高一 · 计数
阅读下列甲、乙两个程序:

甲:

$i=1$

$S=0$

WHILE $\mathrm{i}<=100$

$\mathrm{S}=\mathrm{S}+\mathrm{i}$

$i=i+1$

WEND

PRINT S

END

乙:

对甲、乙两个程序和输出结果判断正确的是 ( )
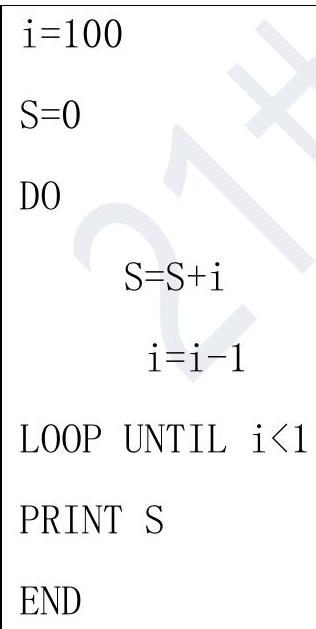
A. 程序不同，结果不同
B. 程序不同，结果相同
C. 程序相同，结果不同
D. 程序相同，结果相同
答案: B
解析: 甲程序开始时 $i=1, s=0$, 第一次执行循环体后, $S=0+1-1, i=1+1=2$, 条件符合; 第二次执行循环体后, $\mathrm{S}=1+2, \mathrm{i}=2+1-3, \ldots$ 根据程序可知当 $\mathrm{i}=100$ 时, 条件符合,执行循环体后, $\mathrm{S}=1+2+3+. .+100, \mathrm{i}=101$; 当 $\mathrm{i}=101$ 时, 条件不符合, 计算机跳出循环,接着执行 WEND 之后的语句, 输出 $S, S=1+2+3+\ldots+100$.

乙程序开始时 $\mathrm{i}=100, \mathrm{~s}=0$, 第一次执行循环体后, $\mathrm{S}=0+100=100, \mathrm{i}=100-1-99$,条件不符合; 第二次执行循环体后, $\mathrm{S}=100+99, \mathrm{i}=99-1=98$, 条件不符合, 根据程序可知当 $i-0$ 时, 条件符合, 终止循环, 输出 $S$. 故 $S=100+99+\cdots \cdots+1$. 由上可知, 两程序不同, 结果相同.